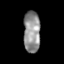
Tissue: skin
Cell type: Epithelial cells
Senescence score: 0.7911
Nuclear area (px): 680
Mean DAPI intensity: 144.757